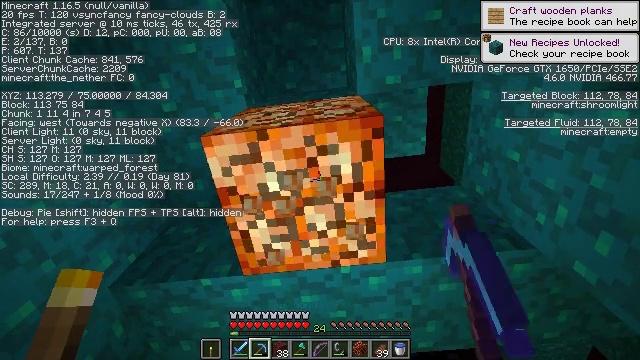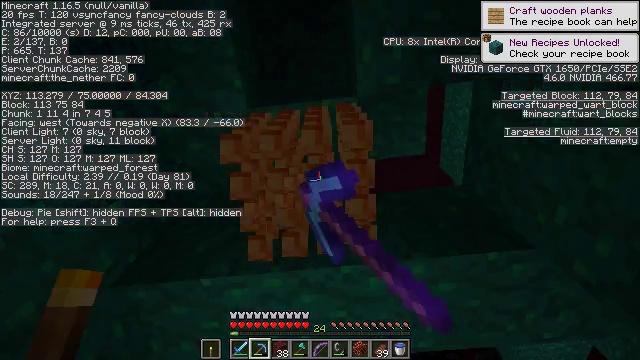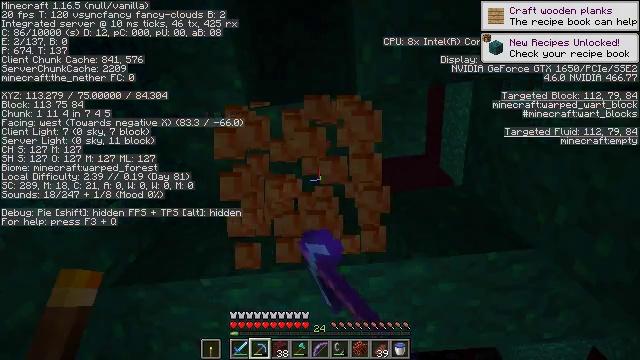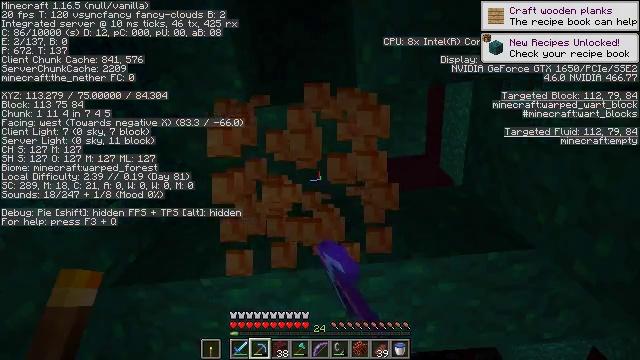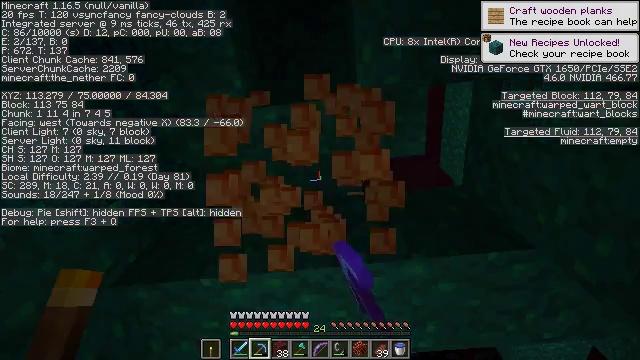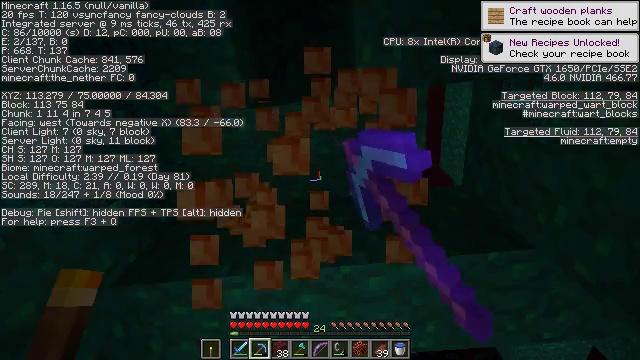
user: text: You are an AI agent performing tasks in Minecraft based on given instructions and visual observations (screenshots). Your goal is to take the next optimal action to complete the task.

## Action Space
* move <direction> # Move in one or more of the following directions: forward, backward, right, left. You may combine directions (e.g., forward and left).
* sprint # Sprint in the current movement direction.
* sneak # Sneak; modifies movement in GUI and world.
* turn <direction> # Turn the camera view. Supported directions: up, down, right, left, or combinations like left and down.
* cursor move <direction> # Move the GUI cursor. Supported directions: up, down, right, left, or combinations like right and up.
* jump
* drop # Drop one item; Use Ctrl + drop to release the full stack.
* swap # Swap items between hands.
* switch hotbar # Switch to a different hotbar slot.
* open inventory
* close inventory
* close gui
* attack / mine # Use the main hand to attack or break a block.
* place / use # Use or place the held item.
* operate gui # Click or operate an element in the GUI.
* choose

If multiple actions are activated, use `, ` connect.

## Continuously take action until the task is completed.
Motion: motion action
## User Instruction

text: Gather shroomlight from the nether.
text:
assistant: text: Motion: attack / mine
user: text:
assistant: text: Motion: attack / mine
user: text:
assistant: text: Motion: attack / mine
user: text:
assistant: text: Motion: attack / mine
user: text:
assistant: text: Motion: attack / mine
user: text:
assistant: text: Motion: attack / mine